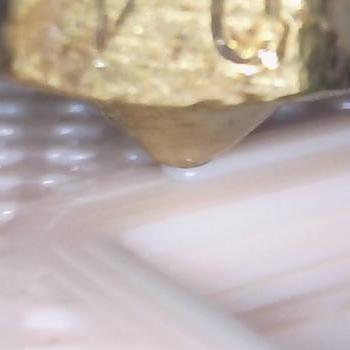
Flow rate: 283%